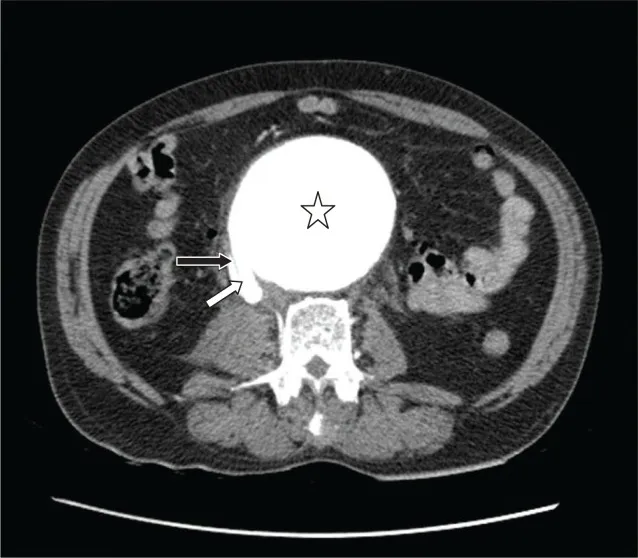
Axial contrast-enhanced computed tomography showing a large infrarenal aneurysm (star) having a fistulous communication (white diagonal arrow) on its right posterolateral wall with inferior vena cava (black arrow).
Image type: radiology (ct)